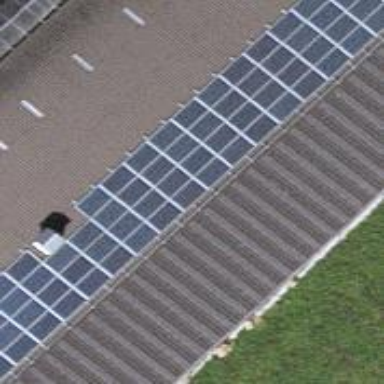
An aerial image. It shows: Solar power generator using photovoltaic panels.